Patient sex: M
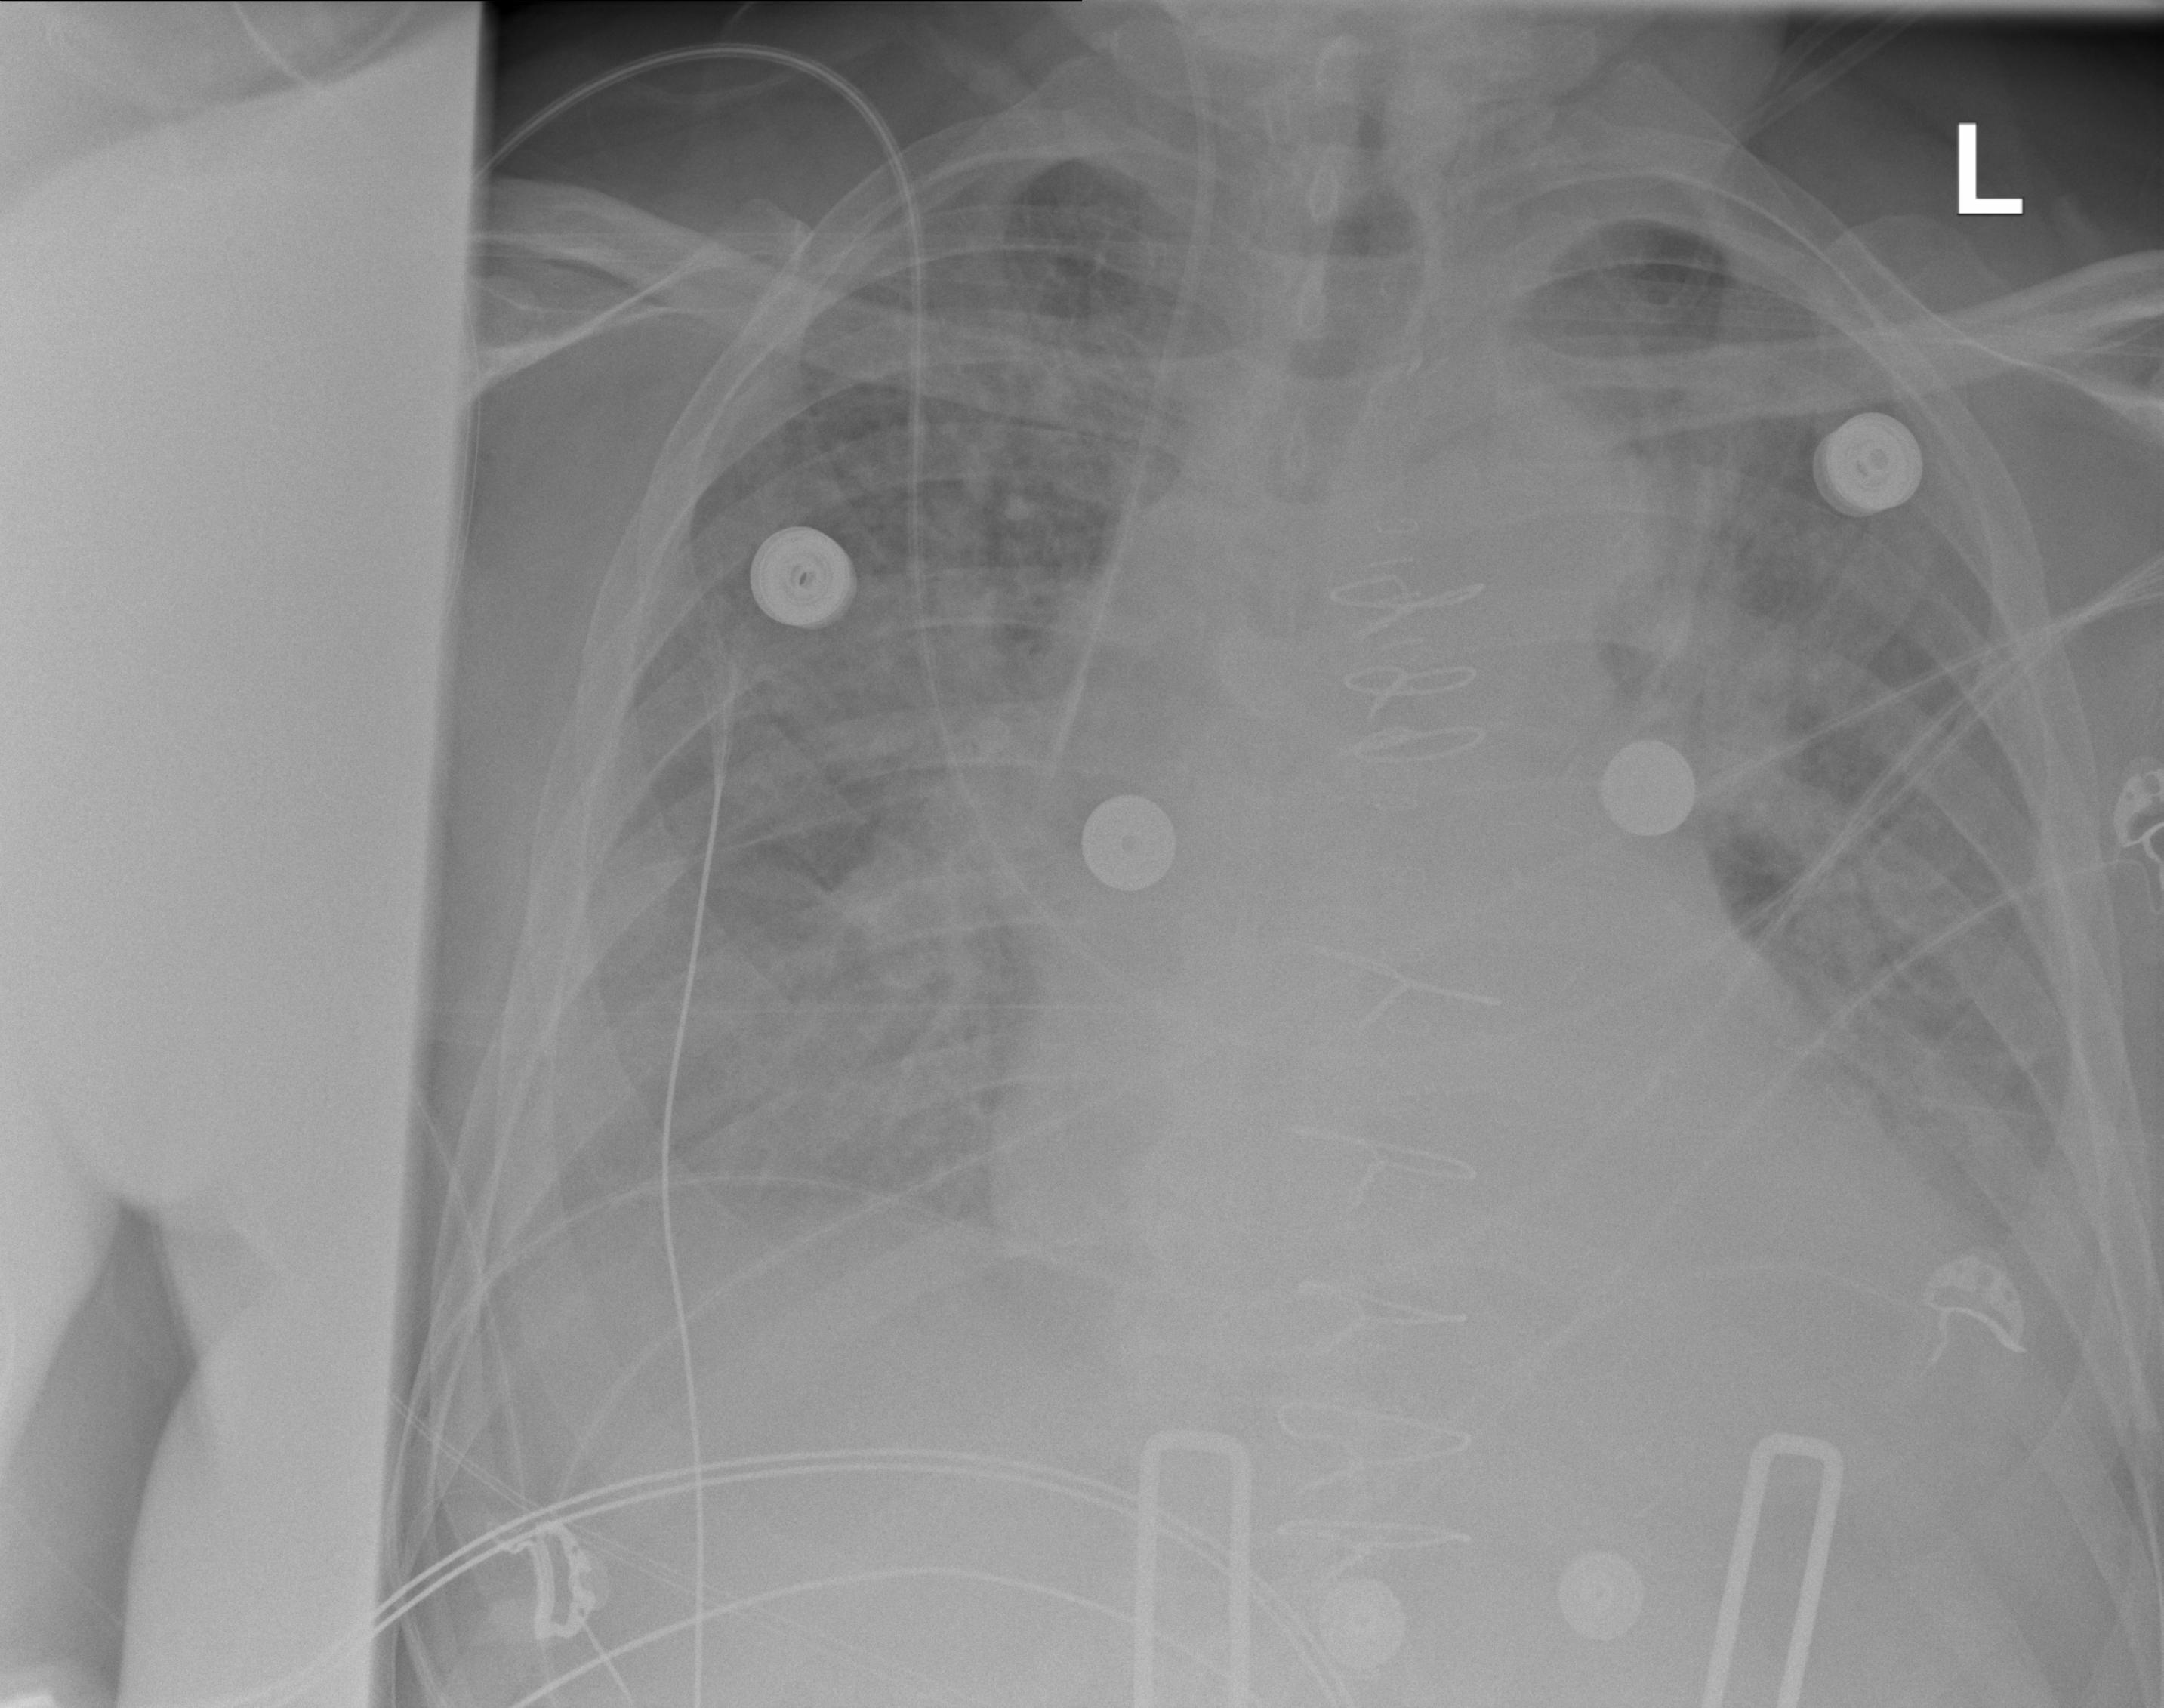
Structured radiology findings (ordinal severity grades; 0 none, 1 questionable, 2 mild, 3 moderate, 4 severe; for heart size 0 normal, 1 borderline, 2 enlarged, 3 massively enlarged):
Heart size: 2
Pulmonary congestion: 3
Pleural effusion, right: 3
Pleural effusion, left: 3
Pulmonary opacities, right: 2
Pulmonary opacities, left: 2
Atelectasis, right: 2
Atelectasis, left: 2